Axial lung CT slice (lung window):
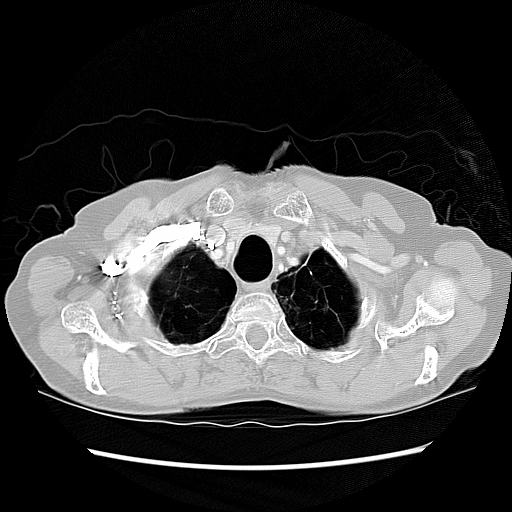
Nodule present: no